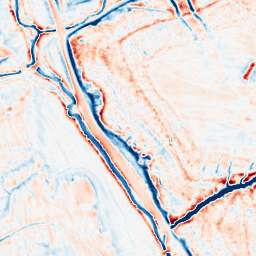
Category: multiscale
Decomposition family: dog_multiscale
Decomposition parameters: sigma_ratio: 1.6
n_scales: 4
base_sigma: 0.5
Upsampling method: regularized
Upsampling parameters: scale: 2
lambda_reg: 0.001
Upsampling scale: 2